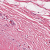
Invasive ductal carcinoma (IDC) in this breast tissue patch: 0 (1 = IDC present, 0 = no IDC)